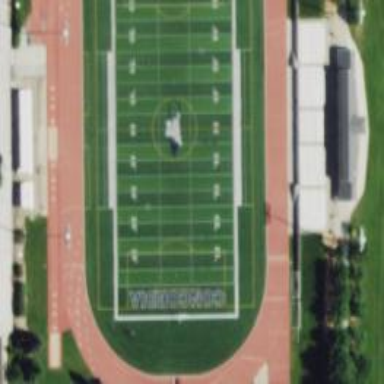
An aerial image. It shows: Pitch for American football with artificial turf surface.